Question: I'm studying this paper: <URL> and I'm struggling at the function below:

Basically in an image, each person will be annotated a dot rather than bounding box or segmentation. The paper proposed a way to convert a dot into Gaussian density map, which acts as a ground truth. I have try numpy.random.multivariate_normal but it seems not working.
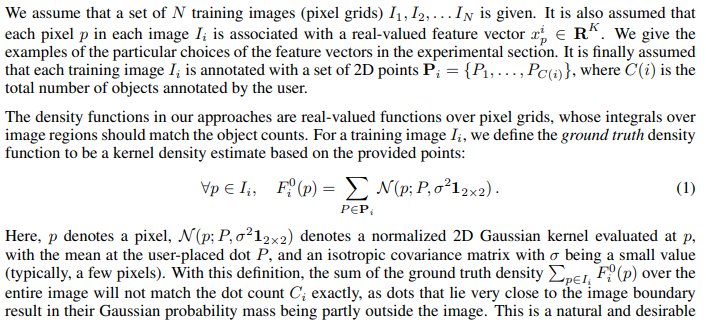
Answer: I am working on a research problem involving density maps. This code assumes you are looping over a list of text files, where each text file has the point annotations (or you are converting from object to point annotations, like I did). It also assumes that you have a list of 'annotations' with (x,y) centre 'points' to work with (after reading/processing said text file).
You can find a implementation of this here:
<URL>
The above has some extra code for adaptive kernels.
The below code in context (with a lot more 'fluff') is here:
<URL>
Here is the code I used:
'''
# running gaussian filter over points as in crowdcount mcnn
density_map = np.zeros((img_size[1],img_size[0]), dtype=np.float32)
# add points onto basemap
for point in annotations:
base_map = np.zeros((img_size[1], img_size[0]), dtype=np.float32)
# subtract 1 to account for 0 indexing
base_map[int(round(point[1]*img_size[1])-1),
int(round(point[0]*img_size[0])-1)] += 1
density_map += scipy.ndimage.filters.gaussian_filter(base_map, sigma = sigma, mode='constant')
'''
This should create a density map that does what you want. Using 'imshow' on an ax object from matplotlib (e.g. 'ax.imshow(density,cmap='hot',interpolation='nearest'') should produce a density map like so (I've added the aerial image to indicate what is being labelled):
<URL>